Field crop: maize
Growth stage: 2
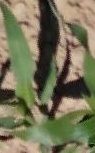
Species: maize